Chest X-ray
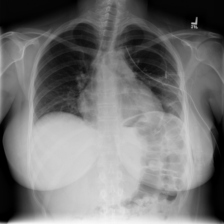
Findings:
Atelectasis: positive
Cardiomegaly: negative
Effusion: negative
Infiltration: negative
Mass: negative
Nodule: negative
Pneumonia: negative
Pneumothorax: negative
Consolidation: negative
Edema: negative
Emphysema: negative
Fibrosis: negative
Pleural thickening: negative
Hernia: negative